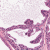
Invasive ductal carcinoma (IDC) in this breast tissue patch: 0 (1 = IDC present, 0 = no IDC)